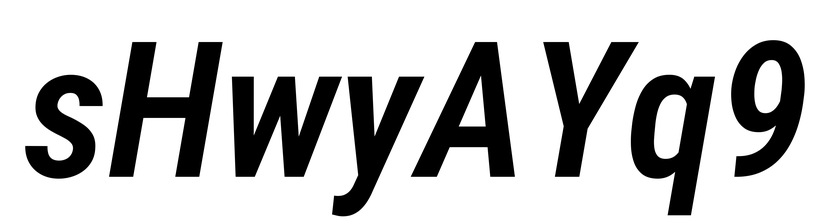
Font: Roboto-Italic_Condensed_SemiBold_Italic